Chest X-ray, PA view. Patient: 55 years old, sex F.
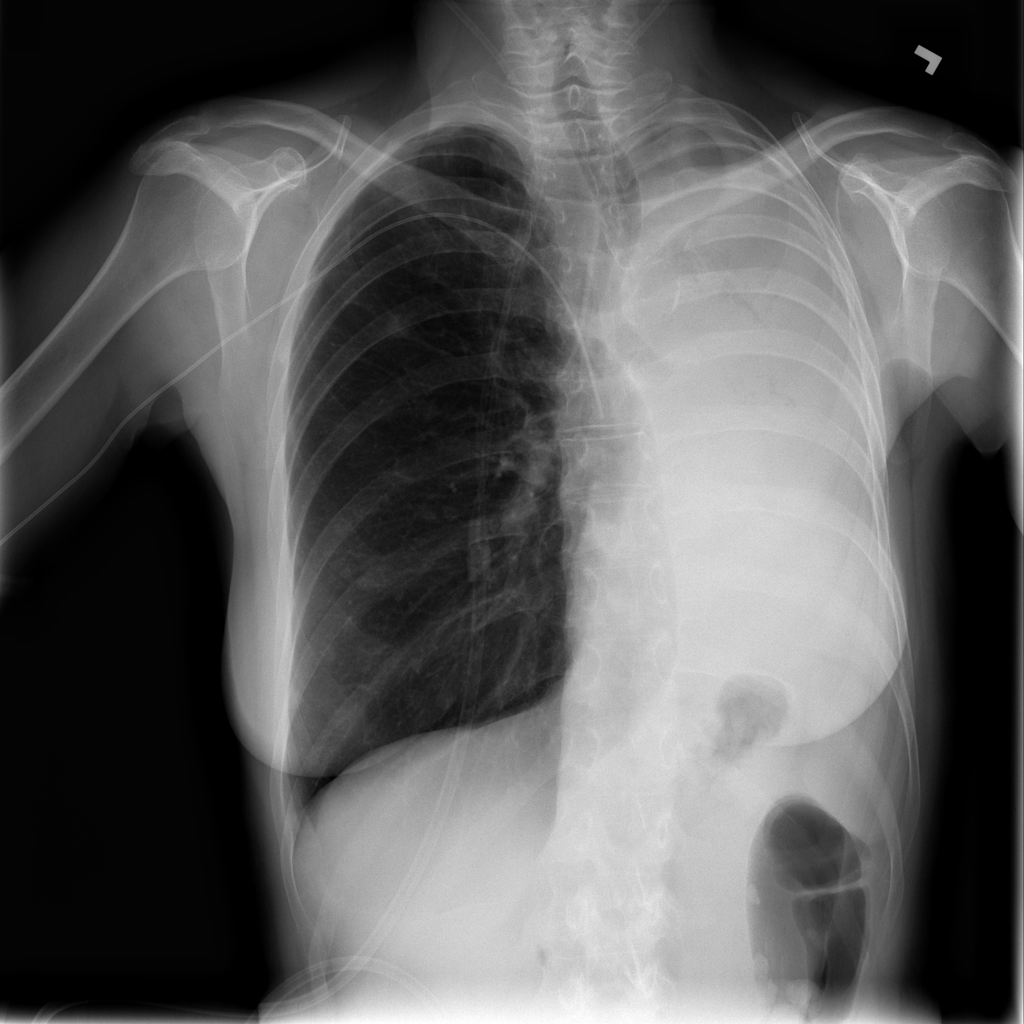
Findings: Consolidation, Effusion, Infiltration